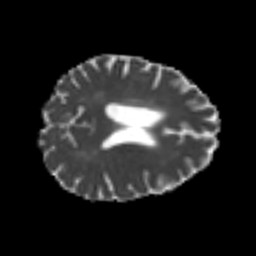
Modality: MD
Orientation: axial
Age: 53
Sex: male
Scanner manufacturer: siemens
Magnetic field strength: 3 T
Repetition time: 4.987 s
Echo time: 0.0792 s